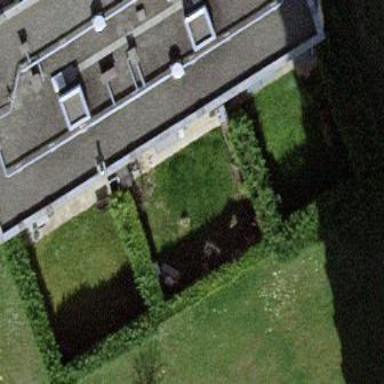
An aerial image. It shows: Garden enclosed by fence.